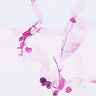
Metastatic tissue present: no